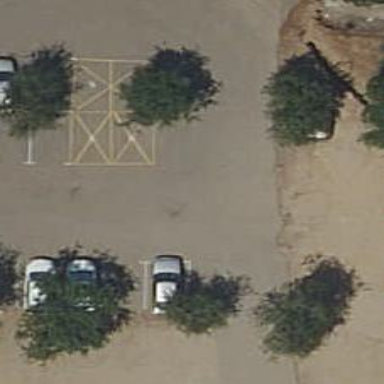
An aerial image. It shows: Road serving as parking aisle.